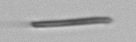
Label: fiber